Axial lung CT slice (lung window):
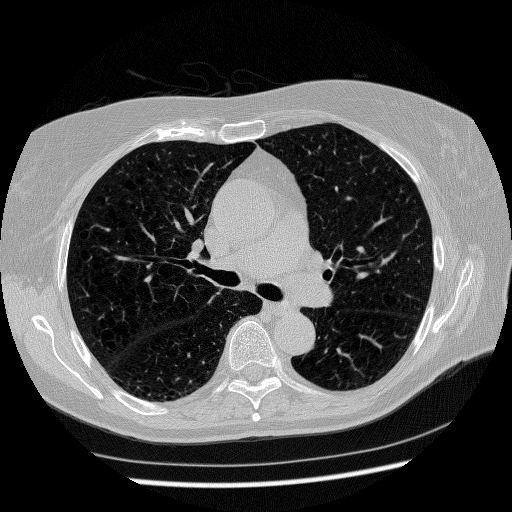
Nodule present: no